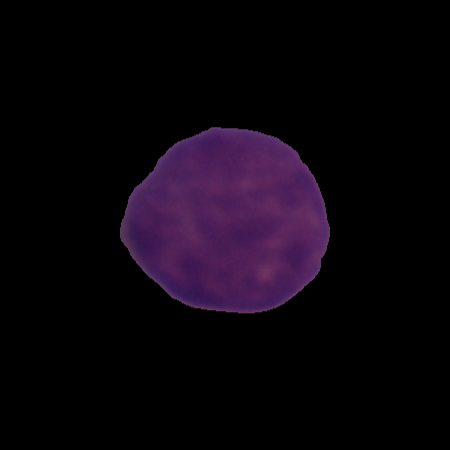
Label: cancer